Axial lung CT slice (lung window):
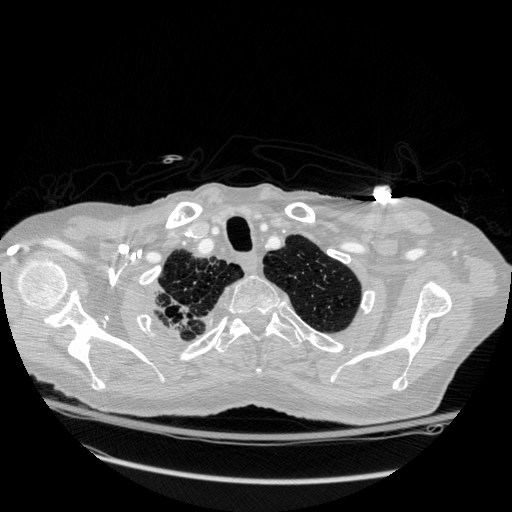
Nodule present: no